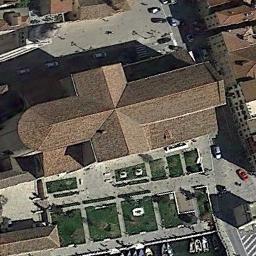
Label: church